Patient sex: F
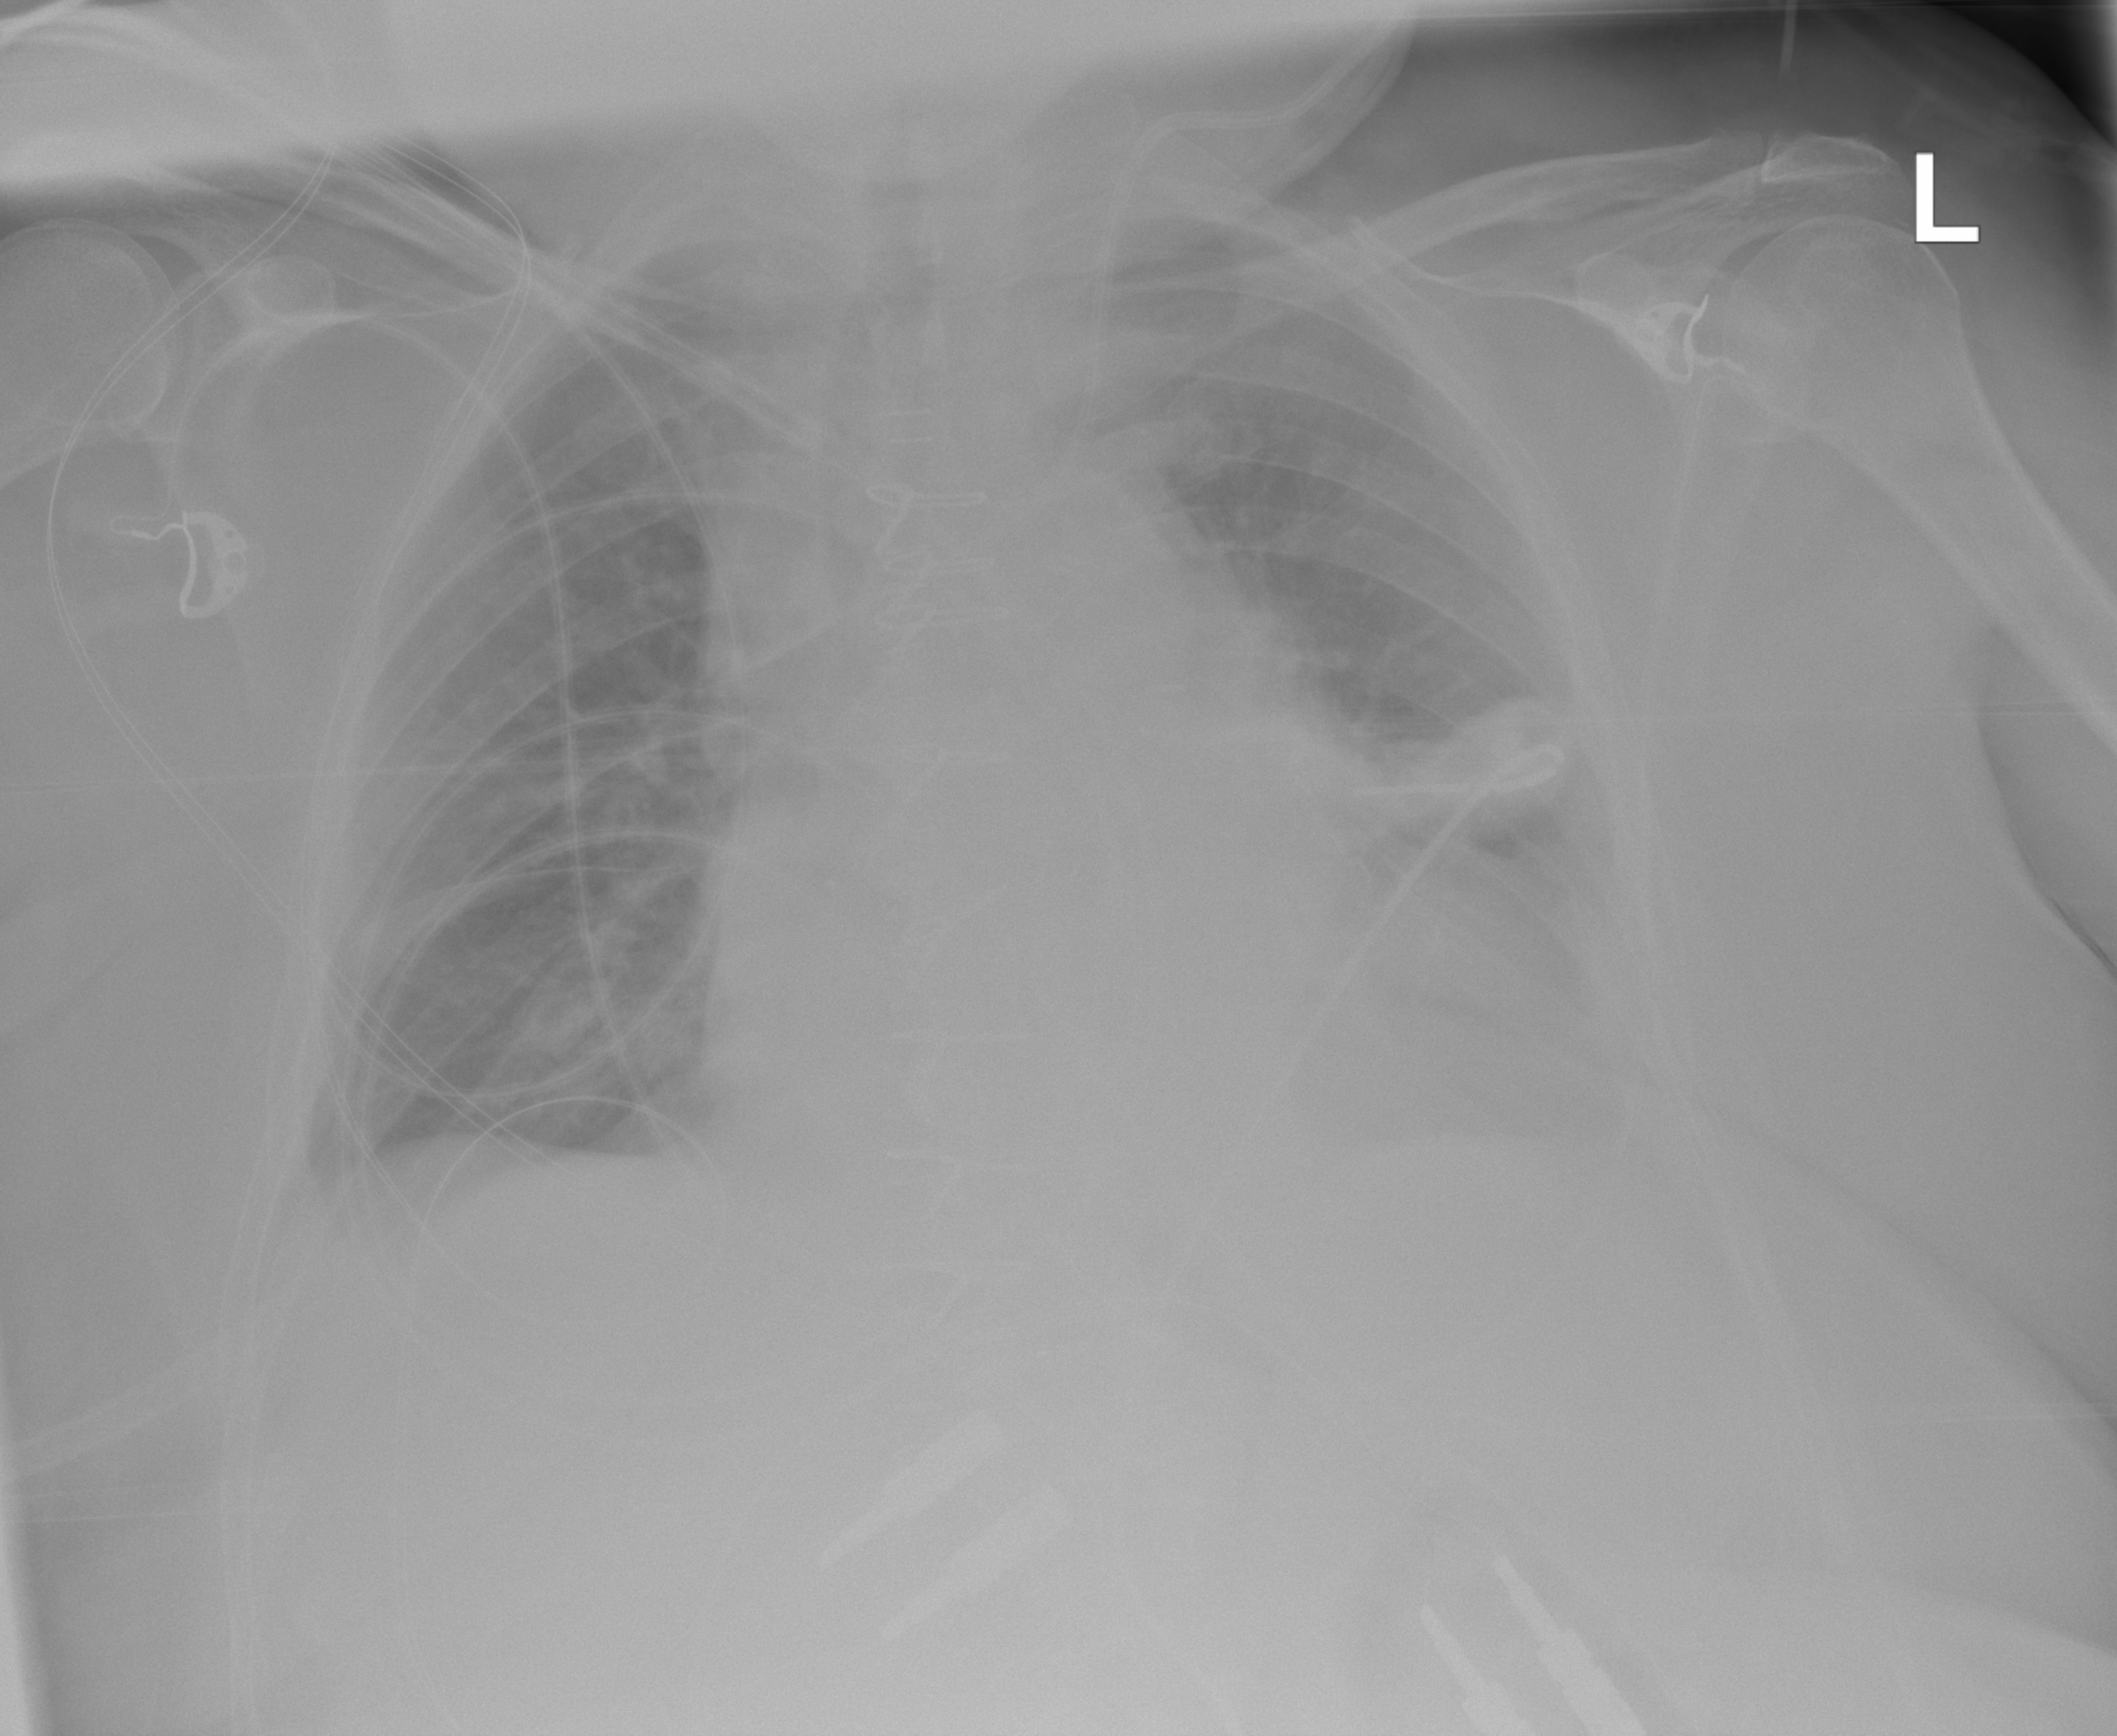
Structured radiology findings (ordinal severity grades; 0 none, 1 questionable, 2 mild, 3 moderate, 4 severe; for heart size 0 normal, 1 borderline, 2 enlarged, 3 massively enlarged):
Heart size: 1
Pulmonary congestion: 0
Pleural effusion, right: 0
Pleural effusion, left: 2
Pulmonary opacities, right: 0
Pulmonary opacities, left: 0
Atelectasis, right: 0
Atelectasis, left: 2